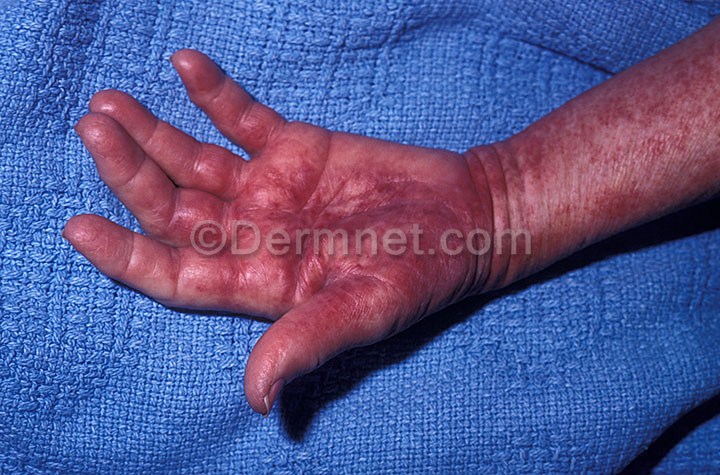
Disease: Systemic Disease